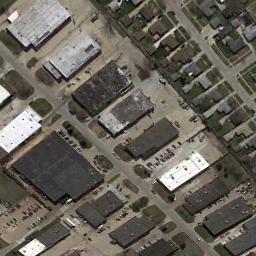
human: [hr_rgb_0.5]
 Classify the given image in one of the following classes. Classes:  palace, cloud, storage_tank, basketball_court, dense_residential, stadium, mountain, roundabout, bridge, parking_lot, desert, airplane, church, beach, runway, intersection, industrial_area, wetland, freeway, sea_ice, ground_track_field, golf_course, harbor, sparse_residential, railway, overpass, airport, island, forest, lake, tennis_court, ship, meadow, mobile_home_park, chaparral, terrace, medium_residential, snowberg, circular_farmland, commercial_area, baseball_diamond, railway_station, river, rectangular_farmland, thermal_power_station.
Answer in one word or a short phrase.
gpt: industrial_area